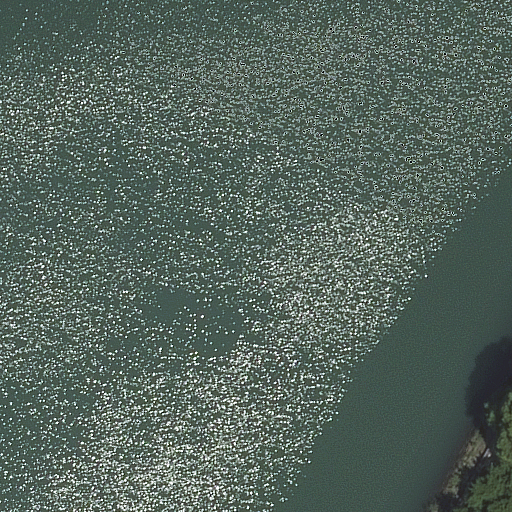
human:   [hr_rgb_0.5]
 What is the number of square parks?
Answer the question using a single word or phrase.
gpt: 0

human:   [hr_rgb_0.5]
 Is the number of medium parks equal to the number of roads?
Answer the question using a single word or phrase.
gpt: no

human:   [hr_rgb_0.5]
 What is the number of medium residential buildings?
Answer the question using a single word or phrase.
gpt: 0

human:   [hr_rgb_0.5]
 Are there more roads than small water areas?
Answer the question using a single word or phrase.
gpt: yes

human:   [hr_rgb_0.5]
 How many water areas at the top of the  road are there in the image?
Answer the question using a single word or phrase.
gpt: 0

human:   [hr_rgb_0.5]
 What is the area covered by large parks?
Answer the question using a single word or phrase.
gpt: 10631m2

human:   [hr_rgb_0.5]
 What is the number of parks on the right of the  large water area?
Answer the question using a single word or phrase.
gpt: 1

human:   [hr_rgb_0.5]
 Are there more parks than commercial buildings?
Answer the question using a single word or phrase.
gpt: yes

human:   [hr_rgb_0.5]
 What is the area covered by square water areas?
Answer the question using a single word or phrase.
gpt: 0m2

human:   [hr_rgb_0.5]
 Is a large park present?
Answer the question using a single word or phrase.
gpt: yes

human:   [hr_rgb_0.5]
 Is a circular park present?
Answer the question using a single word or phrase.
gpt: no

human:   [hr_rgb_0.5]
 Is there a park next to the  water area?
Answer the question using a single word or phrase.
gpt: yes

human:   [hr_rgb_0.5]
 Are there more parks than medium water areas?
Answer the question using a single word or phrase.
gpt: yes

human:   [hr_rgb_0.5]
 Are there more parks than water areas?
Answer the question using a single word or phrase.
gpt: no

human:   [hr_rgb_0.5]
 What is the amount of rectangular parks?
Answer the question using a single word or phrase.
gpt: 1

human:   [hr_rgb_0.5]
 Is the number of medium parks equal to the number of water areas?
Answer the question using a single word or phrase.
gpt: no

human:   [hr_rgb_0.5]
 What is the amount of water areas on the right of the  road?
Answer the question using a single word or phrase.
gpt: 0

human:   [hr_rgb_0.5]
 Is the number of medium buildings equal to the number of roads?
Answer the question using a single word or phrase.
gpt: no

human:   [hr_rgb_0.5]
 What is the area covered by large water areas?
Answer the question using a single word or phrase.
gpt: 10383m2

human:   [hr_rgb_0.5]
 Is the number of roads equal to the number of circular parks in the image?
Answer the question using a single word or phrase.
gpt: no

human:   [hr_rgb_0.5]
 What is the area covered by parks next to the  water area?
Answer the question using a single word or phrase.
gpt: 10631m2

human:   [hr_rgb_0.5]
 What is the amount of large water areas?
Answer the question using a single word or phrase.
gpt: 1

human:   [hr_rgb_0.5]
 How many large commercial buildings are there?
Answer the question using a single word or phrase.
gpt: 0

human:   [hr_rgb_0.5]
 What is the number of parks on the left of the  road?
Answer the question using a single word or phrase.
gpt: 0

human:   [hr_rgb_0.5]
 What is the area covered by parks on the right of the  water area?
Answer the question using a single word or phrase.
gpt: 10631m2

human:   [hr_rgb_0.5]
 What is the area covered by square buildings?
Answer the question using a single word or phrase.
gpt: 0m2

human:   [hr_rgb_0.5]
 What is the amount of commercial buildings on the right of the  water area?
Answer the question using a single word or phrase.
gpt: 0

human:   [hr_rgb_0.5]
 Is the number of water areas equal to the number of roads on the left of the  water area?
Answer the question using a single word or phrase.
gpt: no

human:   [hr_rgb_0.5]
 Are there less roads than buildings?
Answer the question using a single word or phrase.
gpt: no

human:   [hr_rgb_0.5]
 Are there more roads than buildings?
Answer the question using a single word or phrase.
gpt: yes

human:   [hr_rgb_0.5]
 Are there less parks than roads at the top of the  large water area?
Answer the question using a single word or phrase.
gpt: no

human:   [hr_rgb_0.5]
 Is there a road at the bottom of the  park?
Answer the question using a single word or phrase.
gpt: yes

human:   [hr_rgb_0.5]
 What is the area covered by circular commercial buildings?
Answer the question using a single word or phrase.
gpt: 0m2

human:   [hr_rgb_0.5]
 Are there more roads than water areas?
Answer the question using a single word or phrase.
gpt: no

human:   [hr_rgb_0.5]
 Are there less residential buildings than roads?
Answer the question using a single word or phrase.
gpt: yes

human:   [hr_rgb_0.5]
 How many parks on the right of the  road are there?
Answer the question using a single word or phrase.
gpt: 1